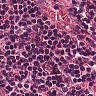
Metastatic tissue present: no